Field crop: maize
Growth stage: 2
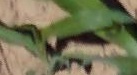
Species: maize